Question: I wonder why are my Circles shown way below the point where my HStack ends?

1) I think they should have appeared within the top 50px but for some reason they are shown below that blue rectangle (representing my HStack) in the preview area.
2) I also don't understand why "test" is on my circles but not below them..
'''
var body: some View {
VStack {
HStack {
ForEach(weekData.weekDays, id: \.id) { day in
ZStack {
Circle()
.fill(Color.yellow)
.frame(width:45, height:45)
.opacity((self.journey.days[day.day] == nil) ? 0 : 1)
Circle()
.fill(day.today ? Color.blue : (day.active ? Color.black : Color.gray))
.frame(width:40, height:40)
Text("\(day.dof)")
.foregroundColor(Color.white)
}
}
.frame(height: 50)
}
.frame(height: 50)
.offset(y:50)
Text("test")
.font(.headline)
.foregroundColor(Color.white)
Spacer()
}
.frame(width: UIScreen.screenWidth, height: UIScreen.screenHeight)
}
'''
Please advise
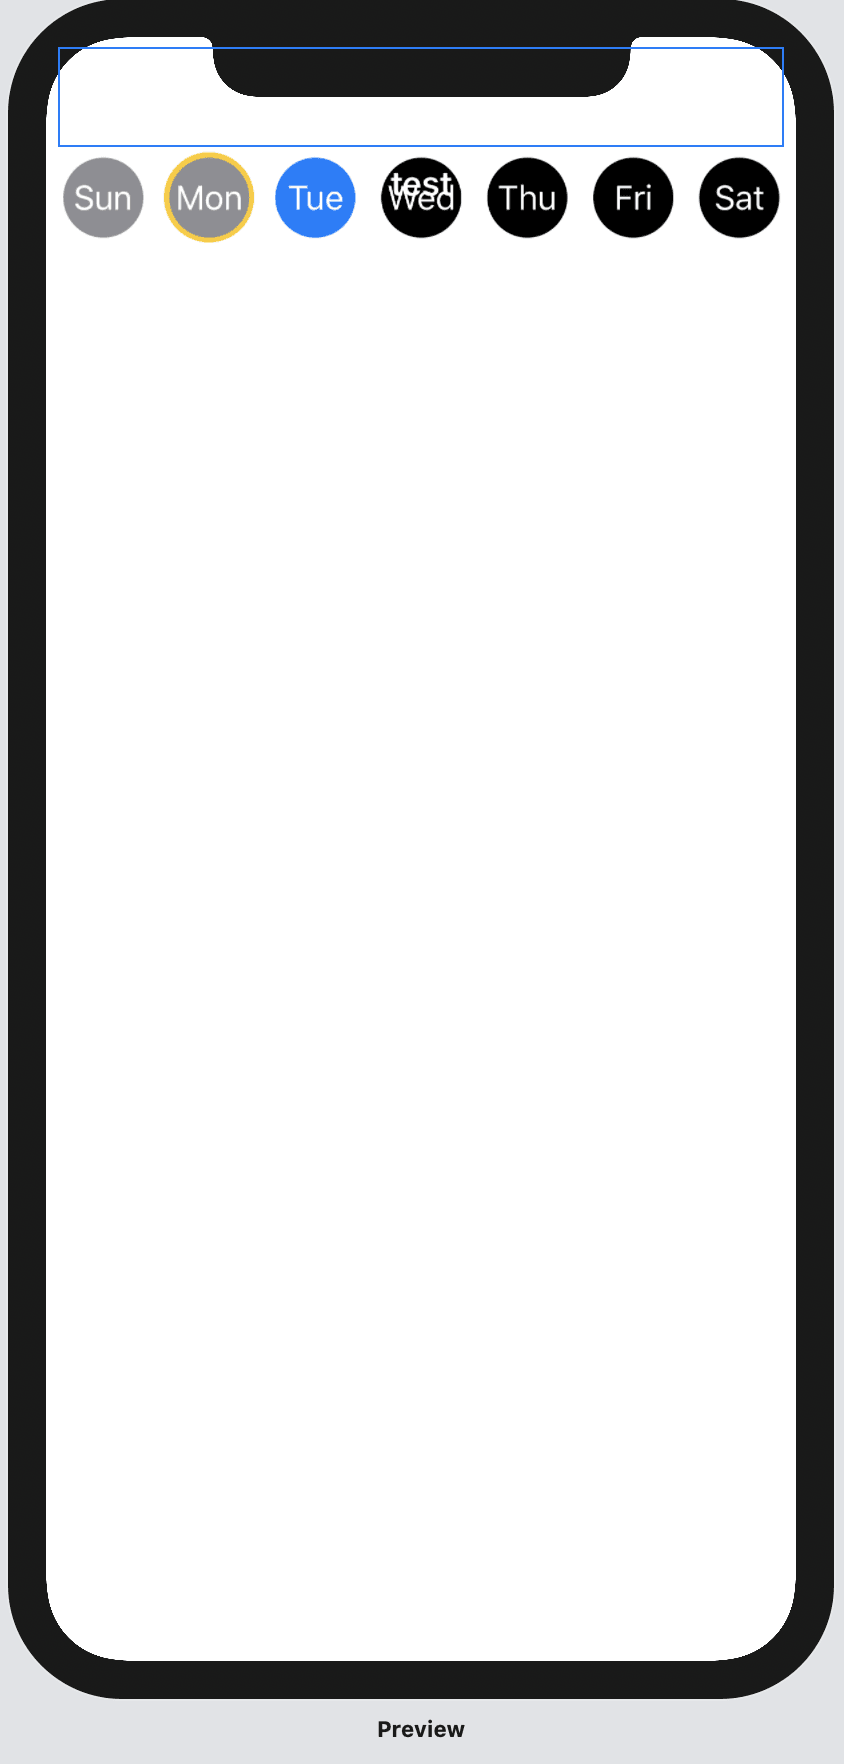
Answer: It is due to .offset
'''
}
.frame(height: 50)
.offset(y:50) // << this !!
'''
offset changes presentation, but not real layout frame of SwiftUI view.